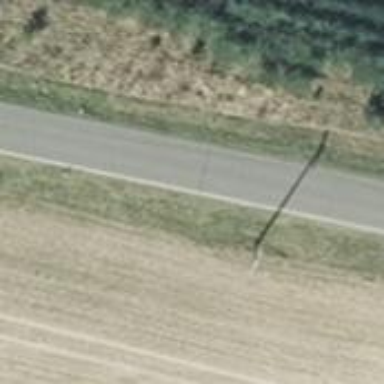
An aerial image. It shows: Power pole.